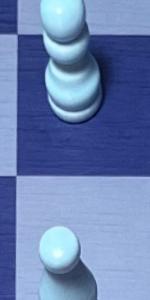
Label: Empty